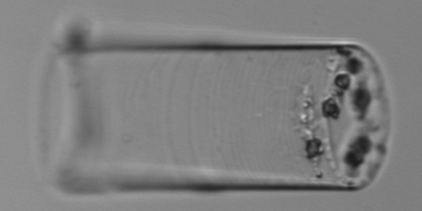
Label: Guinardia_flaccida